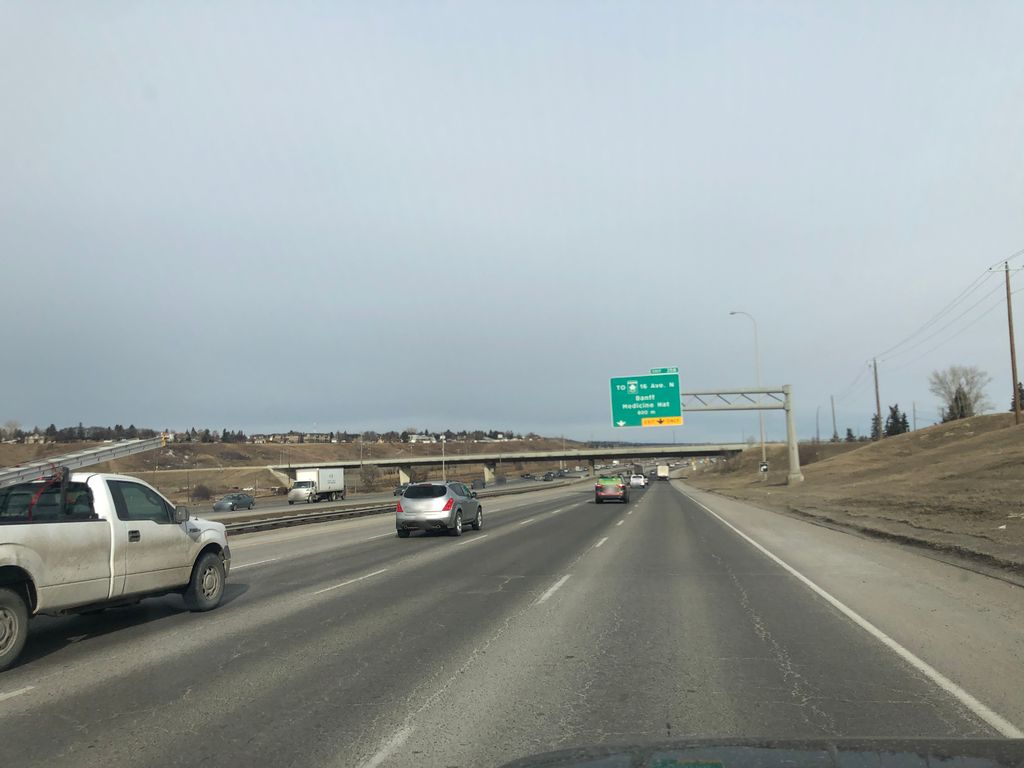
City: calgary